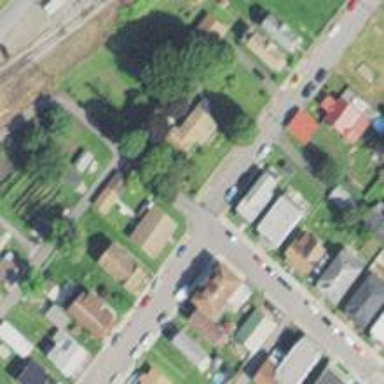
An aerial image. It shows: Residential road.